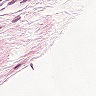
Metastatic tissue present: no